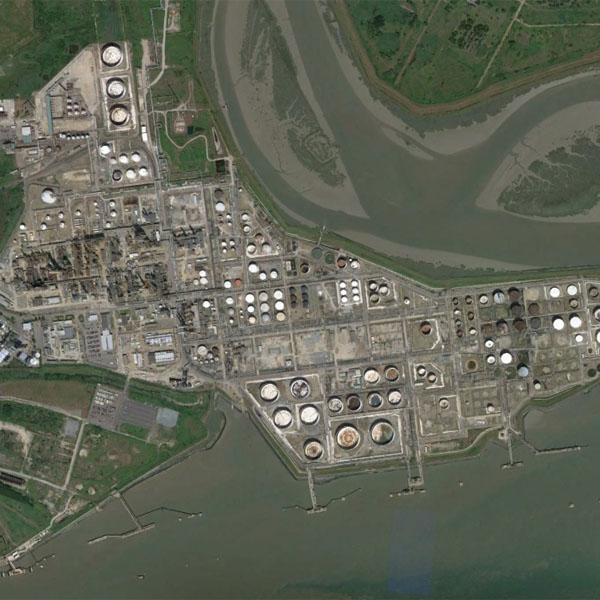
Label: StorageTanks